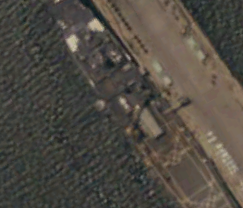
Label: combat